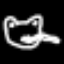
Label: frog